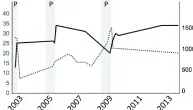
Clinical progression of index case and family pedigree. . A. Clinical progression of index case over time with serum albumin (solid line), urine protein/creatinine ratio (dashed line) and estimated Glomerular Filtration Rate (eGFR). Pregnancies marked with shaded area (P).
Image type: pathology (immunostaining)